Here is the raw acceleration-versus-time signal recorded on a bearing housing. Based on the visible evidence, which condition applies: normal, inner_race, outer_race, ball?
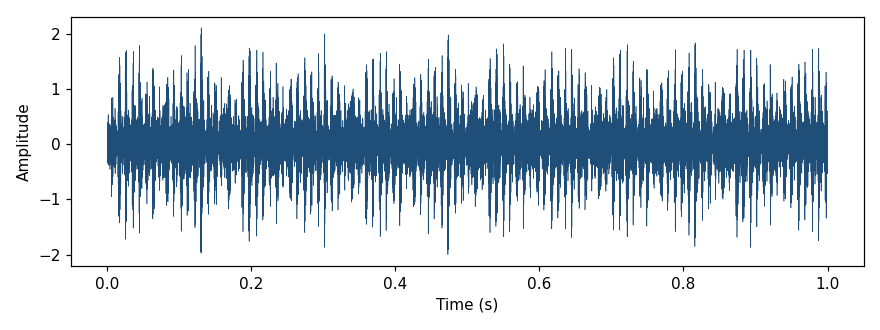
Answer: outer_race